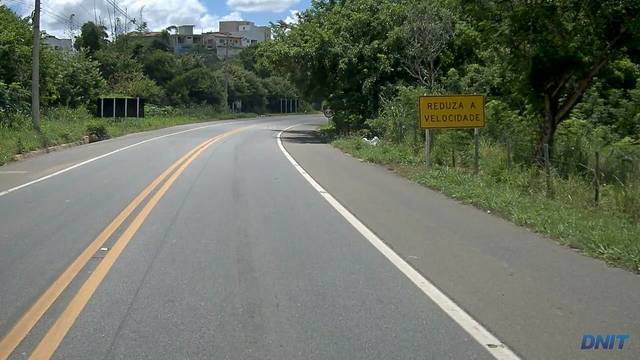
Region: Brazil
Coordinates: -18.839, -41.966